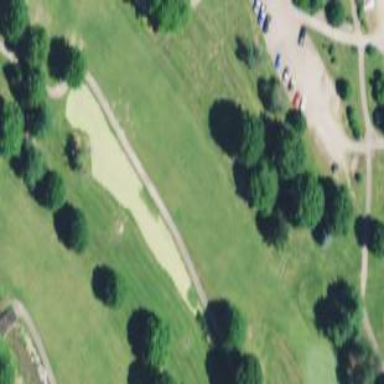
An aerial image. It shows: Golf fairway in the image.